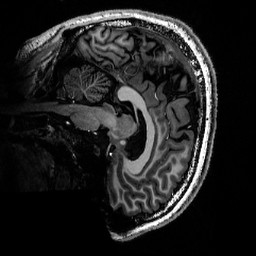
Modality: T1w
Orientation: sagittal
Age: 20
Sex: male
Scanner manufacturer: siemens
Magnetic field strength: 6.98 T
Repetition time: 6 s
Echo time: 0.00299 s